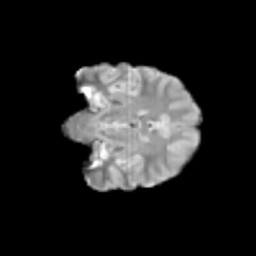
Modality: T2w
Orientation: coronal
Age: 13
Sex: female
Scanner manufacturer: siemens
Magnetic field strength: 3 T
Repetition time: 3.8 s
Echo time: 0.07 s